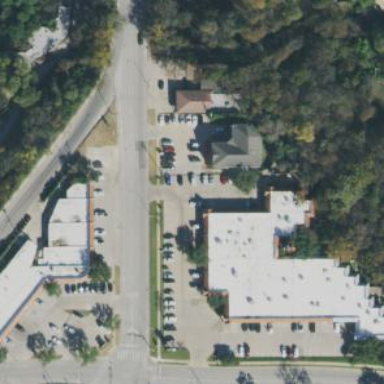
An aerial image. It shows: Retail building.